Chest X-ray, AP view. Patient: 39 years old, sex M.
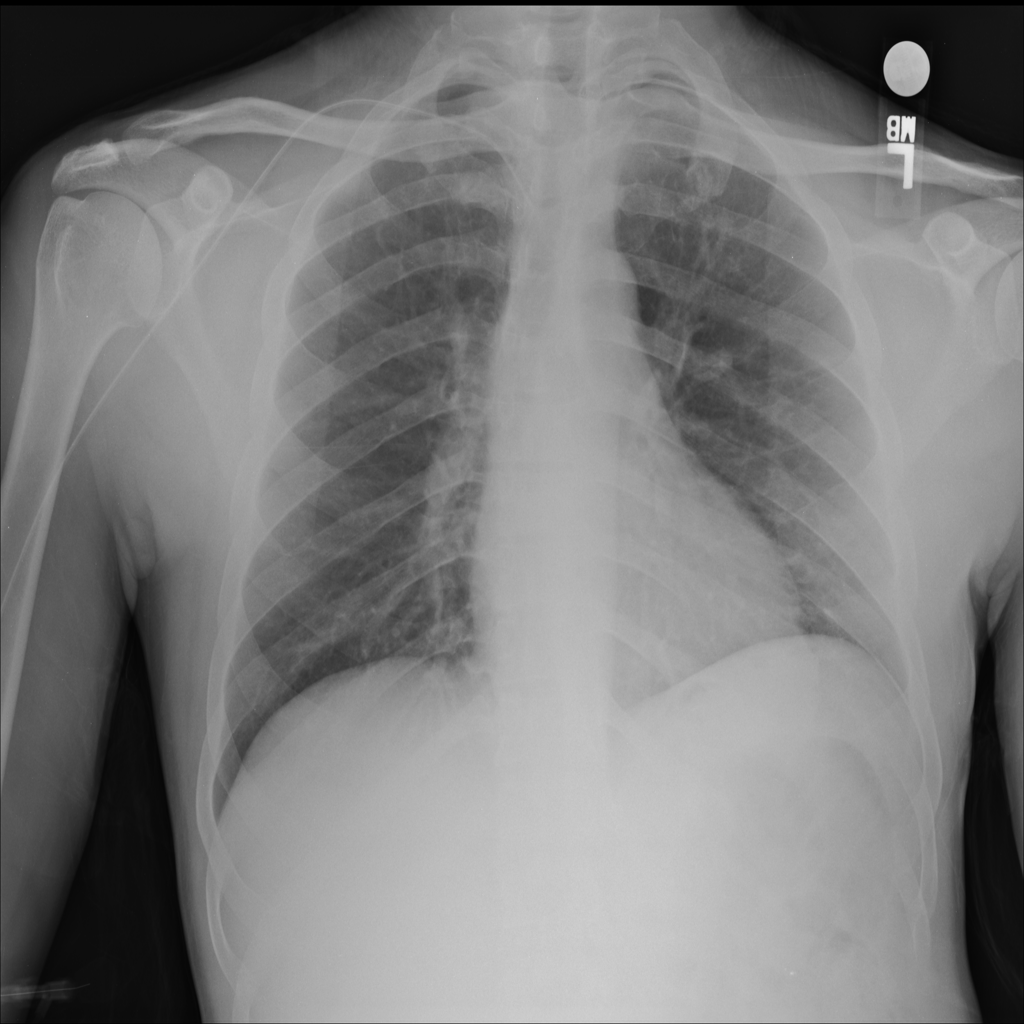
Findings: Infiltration